Question: I have added a custom button in my jqGrid Edit form, created using event. Onclick of custom button i want to perform operation.
below are my code ..
'''
beforeShowForm: function(form) {
//Create Custom ADD Button
$('<a href="#">Add<span class="ui-icon ui-icon-disk"></span></a>')
.click(function() {
var $self = $(this);
$self.jqGrid("editGridRow", $self.jqGrid("getGridParam", "selrow"),
{
editData: {//Function to Add parameters to the status
oper: 'add', //trying to pass parameter to server
},
});
}).addClass("fm-button ui-state-default ui-corner-all fm-button-icon-left")
.prependTo("#Act_Buttons>td.EditButton");
'''
the Code
'editData: {//Function to Add parameters to the status oper: 'add', //trying to pass parameter to server },'
shows error . Any idea how to achieve this??

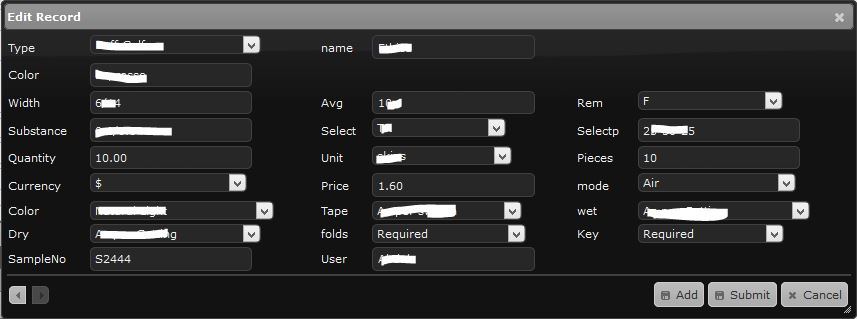
Answer: The main error in your code is the place where you use 'this'. Inside of 'beforeShowForm' is 'this' initialized to the DOM of the grid, but inside of 'click' event handler to '$('<a href="#">Add<span class="ui-icon ui-icon-disk"></span></a>')' it's initialized to '<a>' element. So you get the error "TypeError: a(...)[0].p is undefined". To fix the code you need just '$this''beforeShowForm':
'''
beforeShowForm: function(form) {
var $self = $(this); // !!! place it here !!!
//Create Custom ADD Button
$('<a href="#">Add<span class="ui-icon ui-icon-disk"></span></a>')
.click(function() {
$self.jqGrid("editGridRow", $self.jqGrid("getGridParam", "selrow"), {
editData: {//Function to Add parameters to the status
oper: 'add', //trying to pass parameter to server
},
});
}).addClass("fm-button ui-state-default ui-corner-all fm-button-icon-left")
.prependTo("#Act_Buttons>td.EditButton");
}
'''